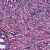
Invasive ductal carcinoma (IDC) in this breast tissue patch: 1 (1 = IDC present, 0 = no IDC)